Interaction volume radius: 10 \u00c5
Interaction volume height: 20 \u00c5
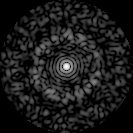
Disorder parameter: 0.8474